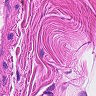
Metastatic tissue present: no